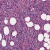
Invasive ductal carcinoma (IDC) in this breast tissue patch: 1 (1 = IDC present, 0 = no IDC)